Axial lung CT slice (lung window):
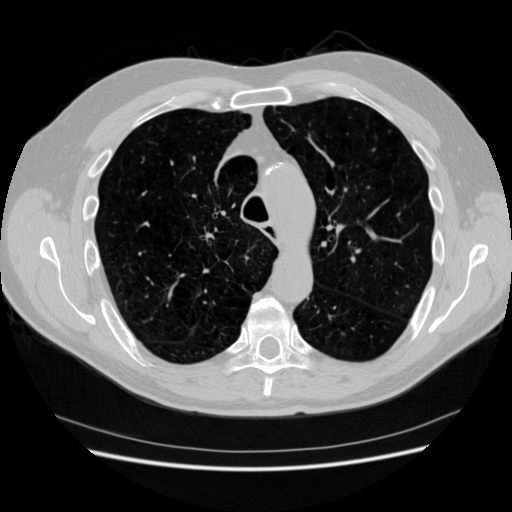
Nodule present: no